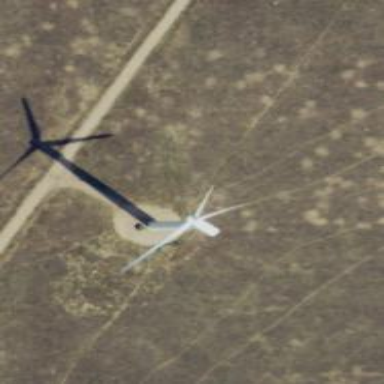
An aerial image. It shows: Wind generator powered by wind turbine.